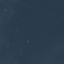
Land use / land cover: SeaLake